Question: I've tried as explined below, <URL>.
But unable to get the alert dialog as shown below:

Im able to create a dialog with list of names. But not able to get a circular view with characters of first letter in first name and last name.
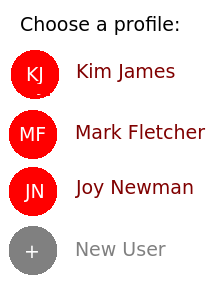
Answer: I have created this only for answer this problem it works 10000%
Please follow the step below.
work flow.
1. Method to create dialog and show. private void showDialog(){
AlertDialog.Builder dialogBuilder = new AlertDialog.Builder(MainActivity.this);
dialogBuilder.setIcon(R.drawable.ic_launcher);
dialogBuilder.setTitle("Friends List");
ArrayList<DialogModel> list = new ArrayList<DialogModel>();
list.add(new DialogModel("Rafique"));
list.add(new DialogModel("Abedin"));
list.add(new DialogModel("Masud"));
list.add(new DialogModel("Younus"));
DialogAdapter dialogAdapter = new DialogAdapter(this, list);
dialogBuilder.setNegativeButton("cancel",new DialogInterface.OnClickListener() {
@Override
public void onClick(DialogInterface dialog, int which) {
dialog.dismiss();
}
});
//seting adapter to dialog
dialogBuilder.setAdapter(dialogAdapter,null);
//show dialog
dialogBuilder.show();
}
2. Code to create adapter for dialog private class DialogAdapter extends ArrayAdapter<DialogModel>{
ArrayList<DialogModel> list;
public DialogAdapter(Context context, ArrayList<DialogModel> objects) {
super(context, R.layout.list, objects);
this.list = objects;
}
private class ViewHolder{
Button icon;
TextView name;
}
@Override
public View getView(int position, View convertView, ViewGroup parent) {
ViewHolder viewHolder;
if (convertView == null) {
viewHolder = new ViewHolder();
LayoutInflater inflater = LayoutInflater.from(getContext());
convertView = inflater.inflate(R.layout.list, parent, false);
viewHolder.icon = (Button) convertView.findViewById(R.id.round_icon);
viewHolder.name = (TextView) convertView.findViewById(R.id.tv_name);
convertView.setTag(viewHolder);
} else {
viewHolder = (ViewHolder) convertView.getTag();
}
viewHolder.icon.setText(list.get(position).getName().substring(0, 1));
viewHolder.name.setText(list.get(position).getName());
return convertView;
}
}
3. Model of the adapter private class DialogModel{
private String name;
DialogModel(String name){
this.name = name;
}
public String getName() {
return name;
}
}
4. XML for adapter layout create a layout list.xml <Button android:id="@+id/round_icon"
android:layout_width="wrap_content"
android:layout_height="wrap_content"
android:background="@drawable/round_buttin"
android:text="B" android:layout_marginLeft="5dp"/>
<TextView android:id="@+id/tv_name"
android:layout_width="wrap_content"
android:layout_height="wrap_content"
android:text="Name"
android:textAppearance="?android:attr/textAppearanceLarge"
android:layout_marginLeft="10dp"/>
5. xml for round icon for the code portion android:background="@drawable/round_button" create round_button.xml and put it in drawable folder <?xml version="1.0" encoding="utf-8"?>
<selector xmlns:android="schemas.android.com/apk/res/android">;
<item android:state_pressed="false">
<shape android:shape="oval">
<solid android:color="#fa09ad"/>
</shape>
</item>
<item android:state_pressed="true">
<shape android:shape="oval">
<solid android:color="#c20586"/>
</shape>
</item>
</selector>
if any problem you are free to ask.